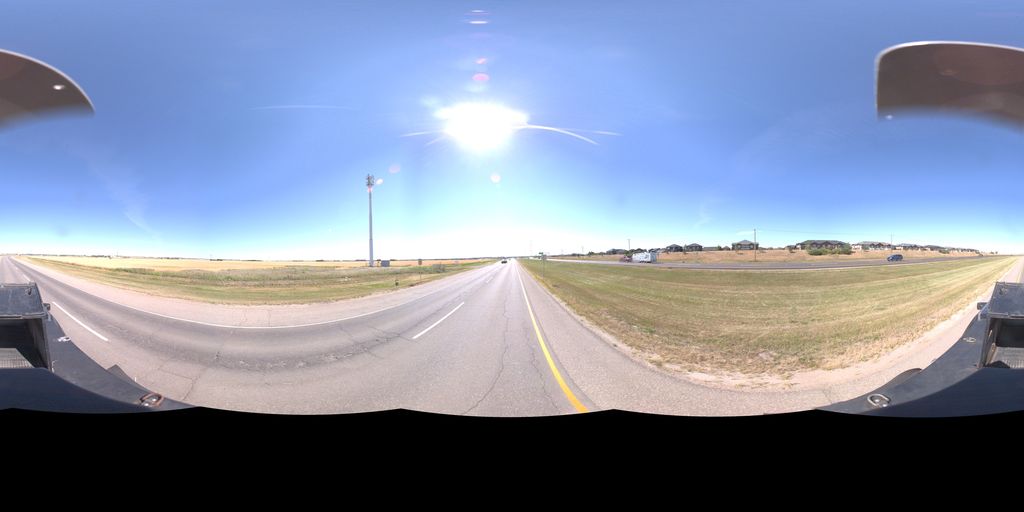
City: saskatoon